Question: Issue with login.live.com

as I was working with the CEF Browser in my windows application when it comes login page it was working fine in local Visual studio, but after installing app using wix installer only login page showing like above link(shrinking). I was wondering what could be the cause for this?
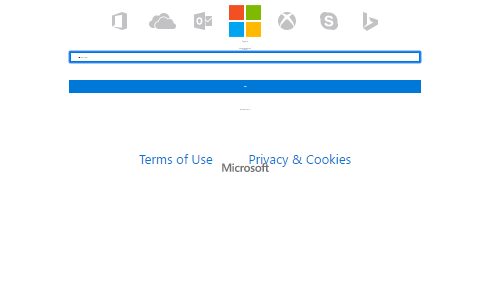
Answer: if you browser settings is default you must move folder "locales" in your folder app.